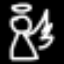
Label: angel